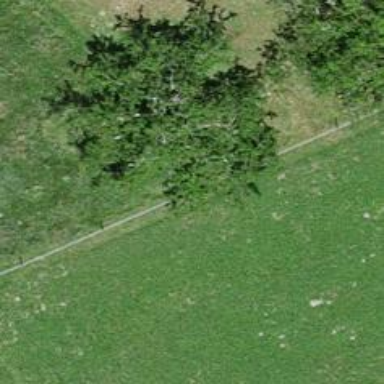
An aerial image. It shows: Deciduous tree with broadleaved leaves.